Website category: sports
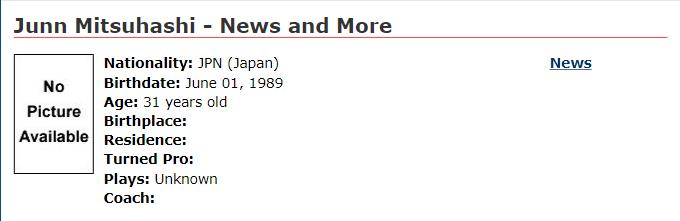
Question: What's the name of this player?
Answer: Junn Mitsuhashi

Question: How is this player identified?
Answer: Junn Mitsuhashi

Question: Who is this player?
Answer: Junn Mitsuhashi

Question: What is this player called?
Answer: Junn Mitsuhashi

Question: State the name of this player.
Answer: Junn Mitsuhashi

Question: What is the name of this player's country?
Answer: JPN

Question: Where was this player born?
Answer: JPN

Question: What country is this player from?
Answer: JPN

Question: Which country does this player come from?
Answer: JPN

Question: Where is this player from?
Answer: JPN

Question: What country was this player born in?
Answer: JPN

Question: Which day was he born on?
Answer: June 01, 1989

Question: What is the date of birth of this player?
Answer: June 01, 1989

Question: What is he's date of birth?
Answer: June 01, 1989

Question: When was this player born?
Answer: June 01, 1989

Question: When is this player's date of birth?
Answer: June 01, 1989

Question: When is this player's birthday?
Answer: June 01, 1989

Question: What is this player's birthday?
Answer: June 01, 1989

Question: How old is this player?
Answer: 31 years old

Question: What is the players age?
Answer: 31 years old

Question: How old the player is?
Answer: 31 years old

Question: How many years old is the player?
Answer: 31 years old